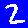
Digit: 2